Question: I got an example for JToggleButton from <URL>. In the code, I see that a toggle button does not display text properly if the text is "West". West is shown as We.. . Everything else is okay. But there is no problem when text = "west", ie w small. Is this a bug?

Code:
'''
import java.awt.BorderLayout;
import javax.swing.JFrame;
import javax.swing.JToggleButton;
public class MainClass {
public static void main(String args[]) {
JFrame f = new JFrame("JToggleButton Sample");
f.setDefaultCloseOperation(JFrame.EXIT_ON_CLOSE);
f.add(new JToggleButton("North"), BorderLayout.NORTH);
f.add(new JToggleButton("East"), BorderLayout.EAST);
f.add(new JToggleButton("West"), BorderLayout.WEST);
f.add(new JToggleButton("Center"), BorderLayout.CENTER);
f.add(new JToggleButton("South"), BorderLayout.SOUTH);
f.setSize(300, 200);
f.setVisible(true);
}
}
'''
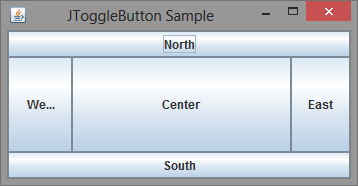
Answer: MetalLookAndFeel - getPreferredSize isn't calculated correctly

SystemLookAndFeel

Nimbus

Substance

from code (same issue with JFrame, JPanel as container by using BorderLayout)
'''
import java.awt.BorderLayout;
import java.awt.EventQueue;
import javax.swing.JFrame;
import javax.swing.JPanel;
import javax.swing.JToggleButton;
import javax.swing.SwingUtilities;
import javax.swing.UIManager;
public class MainClass {
public static void main(String args[]) {
EventQueue.invokeLater(new Runnable() {
@Override
public void run() {
try {
UIManager.setLookAndFeel(
"org.pushingpixels.substance.api.skin.SubstanceOfficeBlue2007LookAndFeel");
//UIManager.getDefaults();
} catch (Exception e) {
}
}
});
/*try {
//UIManager.setLookAndFeel(UIManager.getSystemLookAndFeelClassName());
for (UIManager.LookAndFeelInfo laf : UIManager.getInstalledLookAndFeels()) {
if ("Nimbus".equals(laf.getName())) {
UIManager.setLookAndFeel(laf.getClassName());
}
}
} catch (Exception e) {
e.printStackTrace();
}*/
SwingUtilities.invokeLater(new Runnable() {
@Override
public void run() {
JFrame f = new JFrame("JToggleButton Sample");
f.setDefaultCloseOperation(JFrame.EXIT_ON_CLOSE);
JPanel panel = new JPanel();
panel.setLayout(new BorderLayout());
panel.add(new JToggleButton("North"), BorderLayout.NORTH);
panel.add(new JToggleButton("East"), BorderLayout.EAST);
panel.add(new JToggleButton("West"), BorderLayout.WEST);
panel.add(new JToggleButton("Center"), BorderLayout.CENTER);
panel.add(new JToggleButton("South"), BorderLayout.SOUTH);
f.add(panel);
f.pack();
//f.setSize(300, 200);
f.setVisible(true);
}
});
}
}
'''